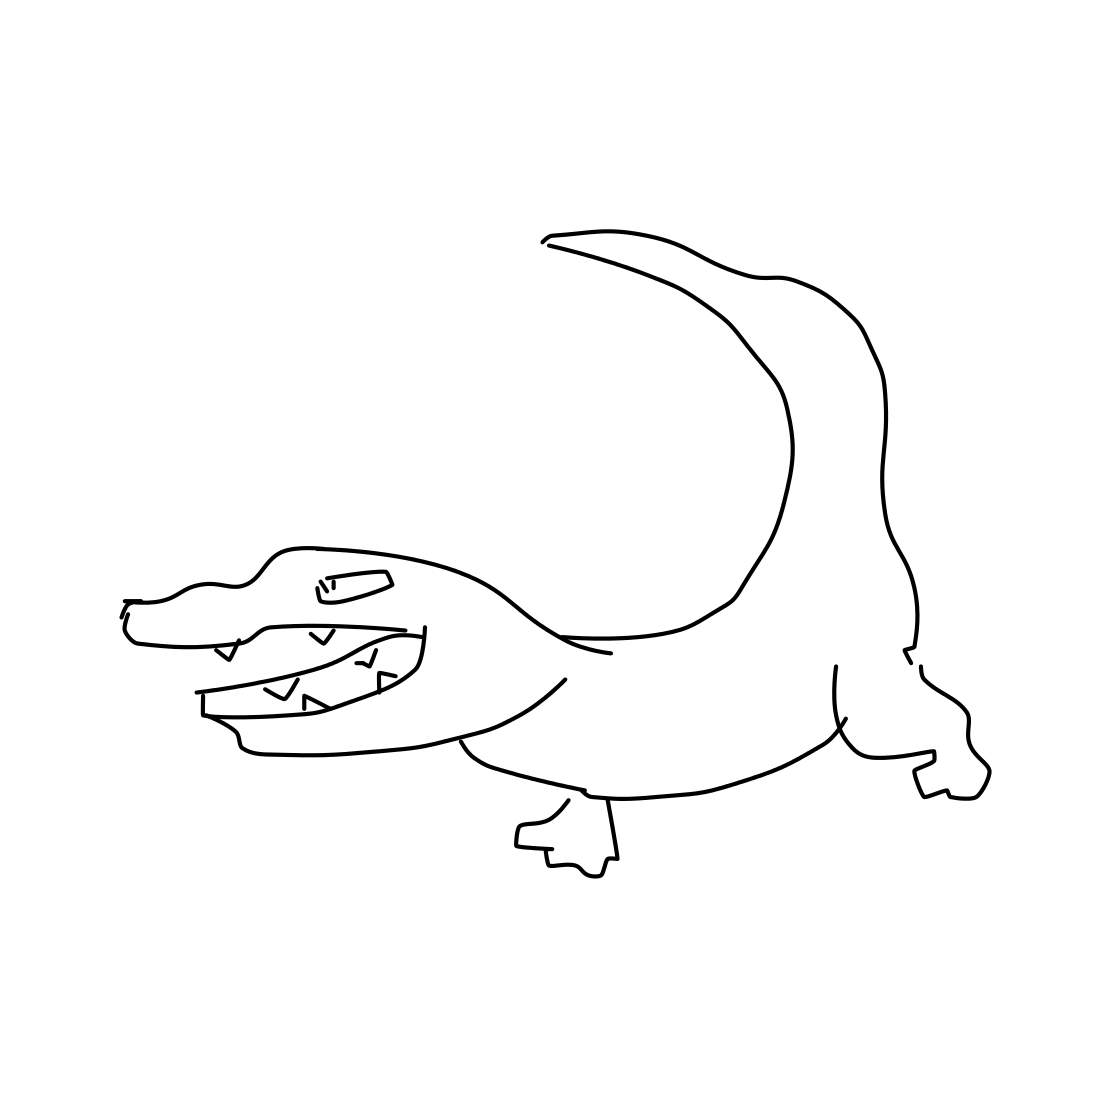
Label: crocodile